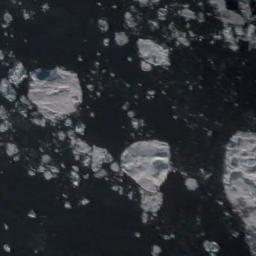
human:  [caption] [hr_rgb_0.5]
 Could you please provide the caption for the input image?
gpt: There are sea ice of different shapes and sizes .

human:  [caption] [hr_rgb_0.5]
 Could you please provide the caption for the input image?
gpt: Some pieces of sea ice of different sizes and thickness float in the deep blue sea .

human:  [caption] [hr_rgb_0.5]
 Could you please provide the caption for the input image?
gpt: Many large and small ice cubes are scattered on the blue sea .

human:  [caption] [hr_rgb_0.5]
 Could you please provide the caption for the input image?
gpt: There are many ice on the black sea .

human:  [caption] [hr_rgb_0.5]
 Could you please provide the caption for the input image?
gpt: There are many pieces of sea ice .